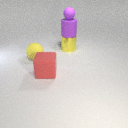
large yellow rubber sphere behind large red rubber cube